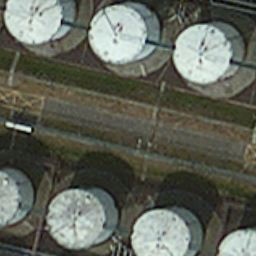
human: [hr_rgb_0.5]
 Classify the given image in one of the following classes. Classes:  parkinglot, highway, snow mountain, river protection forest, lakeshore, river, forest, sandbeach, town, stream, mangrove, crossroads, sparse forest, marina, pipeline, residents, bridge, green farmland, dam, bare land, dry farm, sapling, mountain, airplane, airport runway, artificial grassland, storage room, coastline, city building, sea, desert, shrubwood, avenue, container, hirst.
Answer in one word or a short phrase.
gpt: storage room